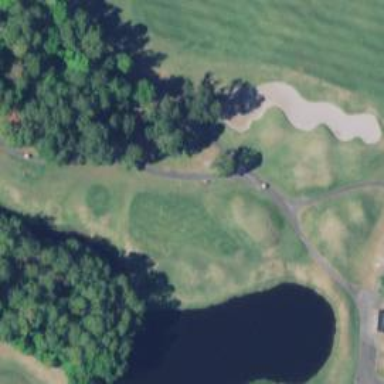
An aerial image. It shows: Water hazard on golf course. The hazard is natural water feature.